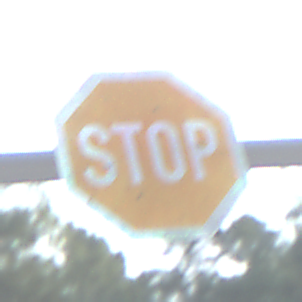
Verkehrszeichen: Stop
Umgebung: Outdoor, Nature
Tageszeit: SunriseSunset
Wetter: PartlyCloudy
Licht: Natural
Jahreszeit: NotSpecified
Kontrast: MediumContrast